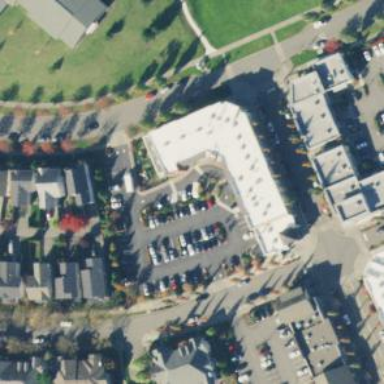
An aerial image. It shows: Commercial building.